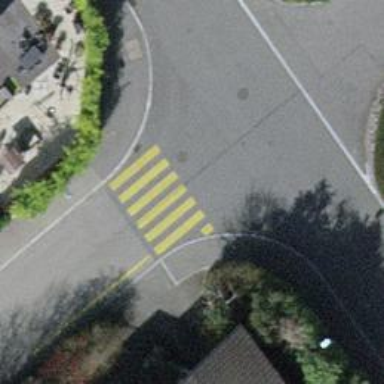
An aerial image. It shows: Marked road crossing.